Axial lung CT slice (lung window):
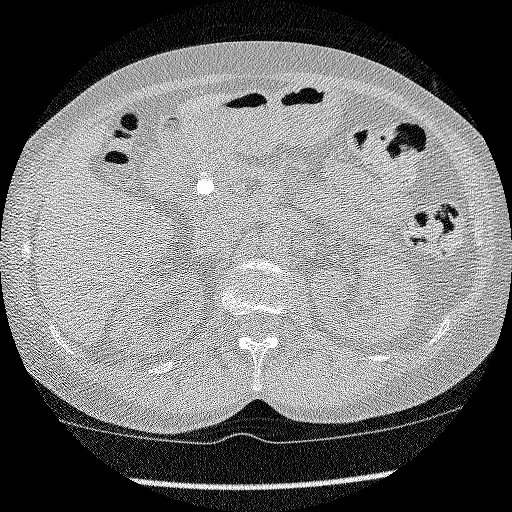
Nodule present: no